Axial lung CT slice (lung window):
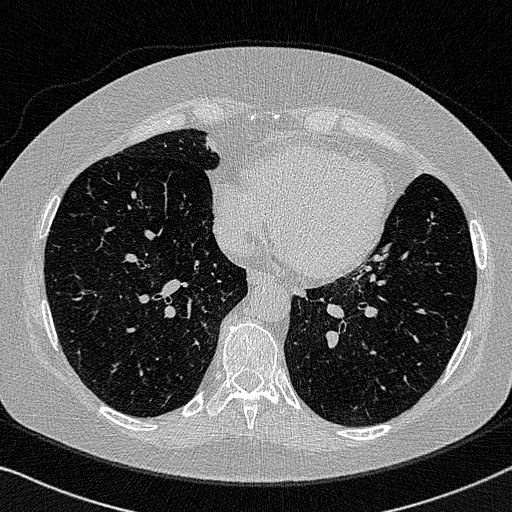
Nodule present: no